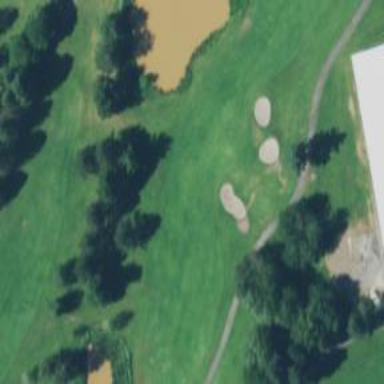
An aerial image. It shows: View of golf hole.